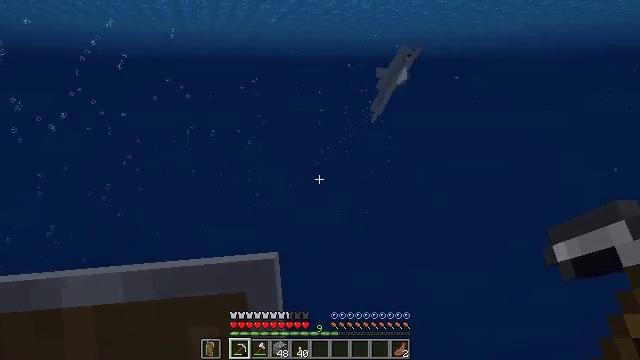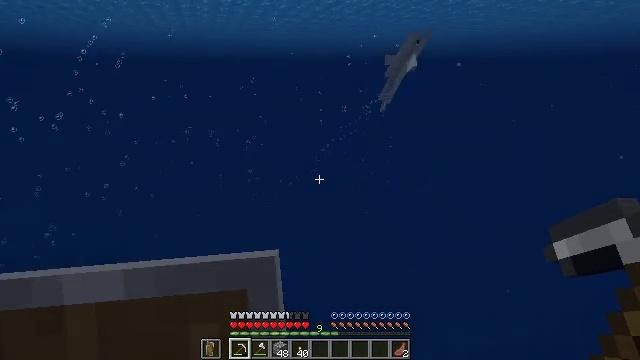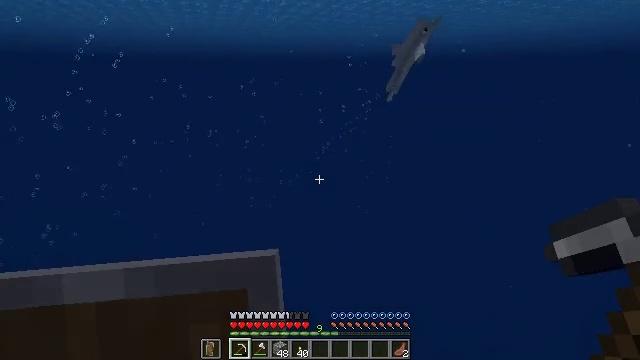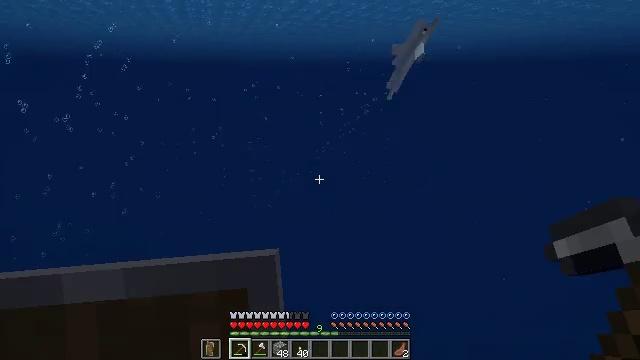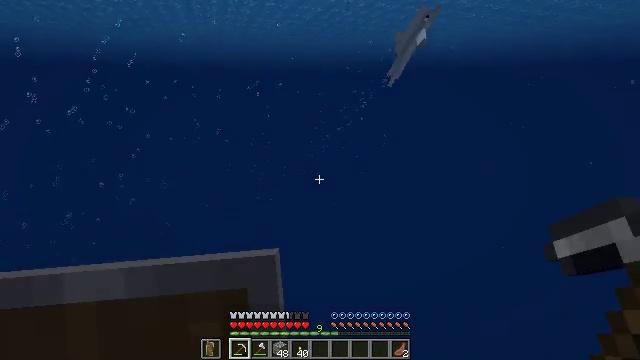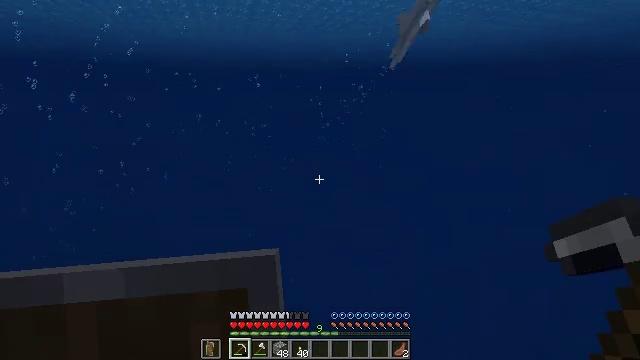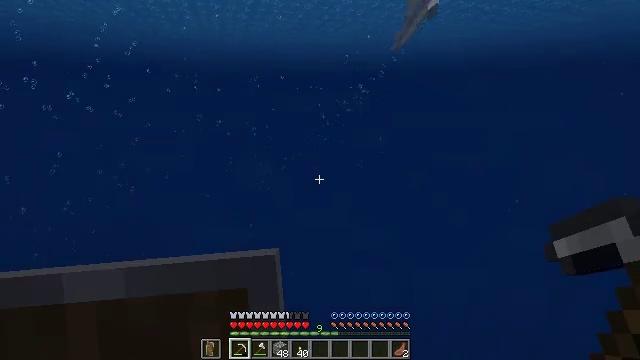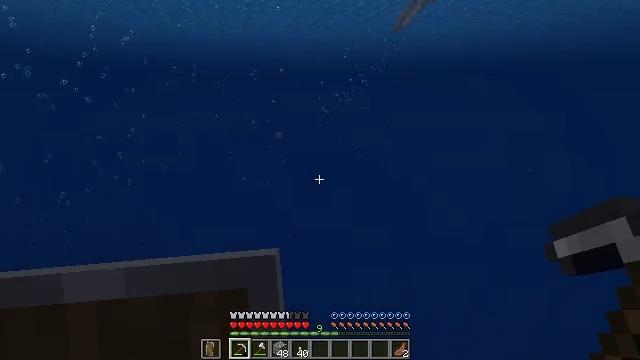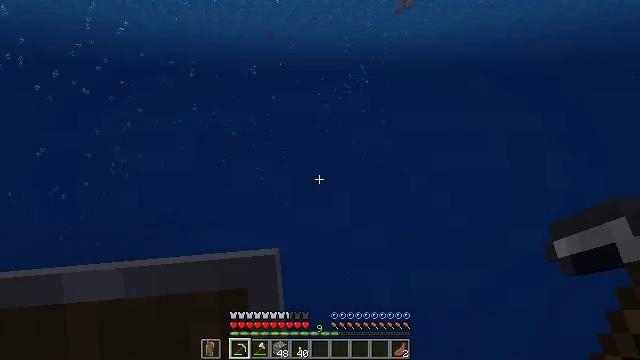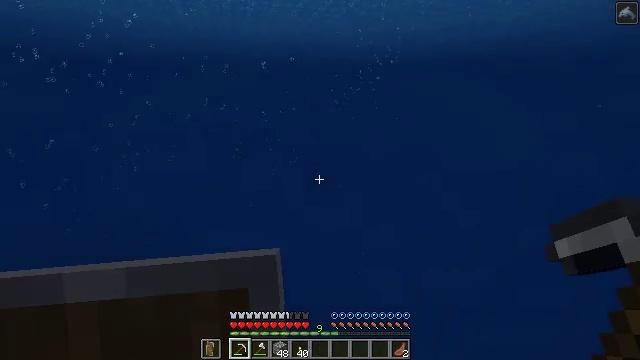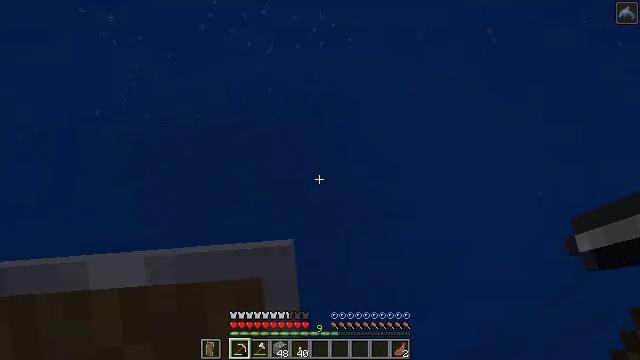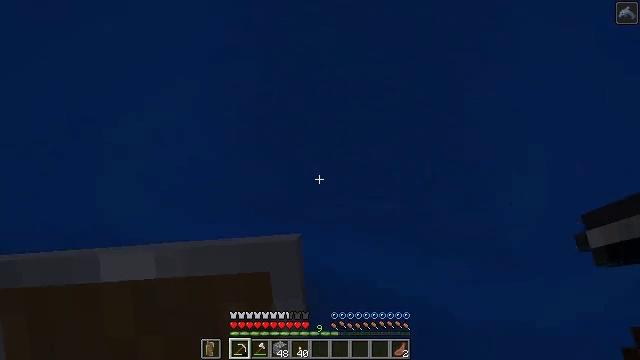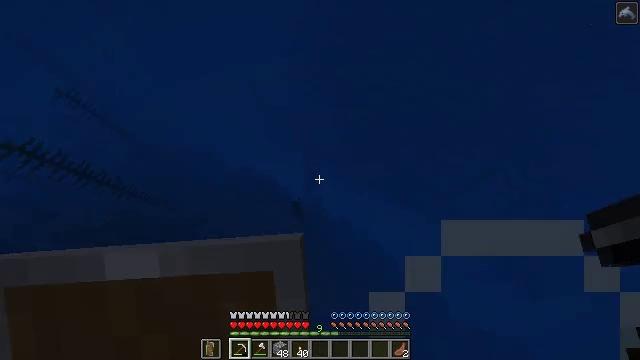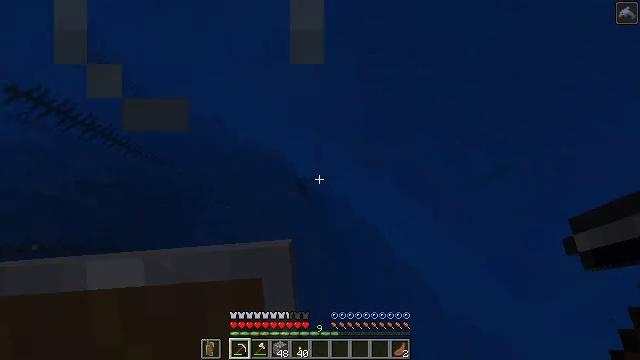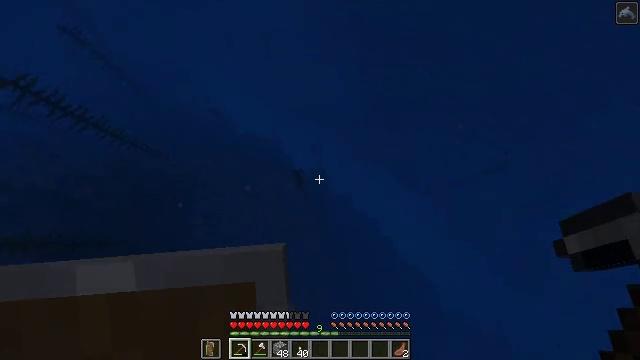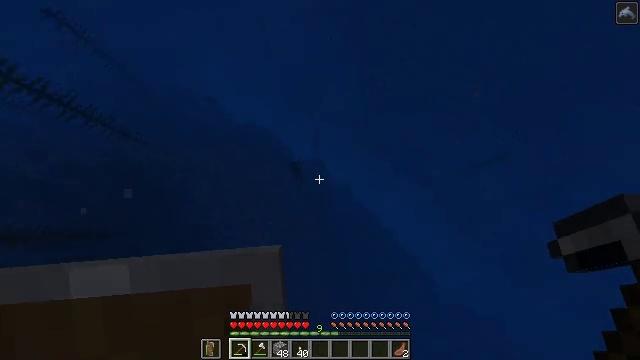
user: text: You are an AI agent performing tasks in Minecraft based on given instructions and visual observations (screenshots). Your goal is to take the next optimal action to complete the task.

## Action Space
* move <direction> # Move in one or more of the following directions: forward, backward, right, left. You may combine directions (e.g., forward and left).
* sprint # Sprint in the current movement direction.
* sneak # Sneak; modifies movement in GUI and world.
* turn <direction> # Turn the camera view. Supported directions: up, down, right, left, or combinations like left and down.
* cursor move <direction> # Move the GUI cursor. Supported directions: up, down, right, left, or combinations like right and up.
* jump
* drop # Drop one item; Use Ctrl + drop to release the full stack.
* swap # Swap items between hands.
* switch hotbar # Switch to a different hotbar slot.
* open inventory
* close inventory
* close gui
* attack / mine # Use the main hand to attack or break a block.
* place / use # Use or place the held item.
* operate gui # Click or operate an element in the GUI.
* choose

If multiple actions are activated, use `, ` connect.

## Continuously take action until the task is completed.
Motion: motion action
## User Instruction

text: Harvest kelp plant in the water.
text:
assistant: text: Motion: no_op
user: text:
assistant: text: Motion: move forward, sprint
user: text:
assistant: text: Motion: move forward, sprint
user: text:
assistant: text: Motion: move forward, sprint
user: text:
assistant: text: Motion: move forward, sprint
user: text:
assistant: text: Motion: move forward, sprint
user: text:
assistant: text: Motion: move forward, sprint
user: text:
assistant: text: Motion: move forward, sprint
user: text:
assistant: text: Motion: move forward, sprint, turn left
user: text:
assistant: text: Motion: move forward, sprint, turn left and down
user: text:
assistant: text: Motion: move forward, sprint, turn left and down
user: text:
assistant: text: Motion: move forward, sprint, turn left and down
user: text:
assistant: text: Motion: move forward, sprint, turn left and down
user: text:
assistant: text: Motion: move forward, sprint, turn down
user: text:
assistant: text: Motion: move forward, sprint, turn down
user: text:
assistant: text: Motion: move forward, sprint, turn right and down
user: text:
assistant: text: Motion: move forward, sprint, turn right and down
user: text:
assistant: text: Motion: move forward, sprint
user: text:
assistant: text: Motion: move forward, sprint
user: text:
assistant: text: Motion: move forward, sprint
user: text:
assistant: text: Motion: move forward, sprint
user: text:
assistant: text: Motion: move forward, sprint, turn right and up
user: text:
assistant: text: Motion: move forward, sprint
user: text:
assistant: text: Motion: move forward, sprint
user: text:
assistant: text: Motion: move forward, sprint
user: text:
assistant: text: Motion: move forward, sprint
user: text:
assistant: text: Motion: move forward and move right, sprint
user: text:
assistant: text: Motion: move forward and move right, sprint, turn right and up
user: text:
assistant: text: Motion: move forward and move right, sprint, turn right and up
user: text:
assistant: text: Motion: move forward and move right, sprint, turn right